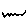
Label: zigzag